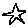
Label: star